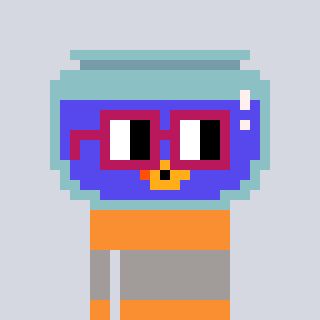
a pixel art character with square dark red glasses, a goldfish-shaped head and a orange-colored body on a cool background